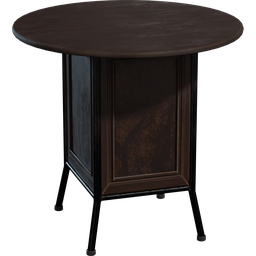
Label: furniture